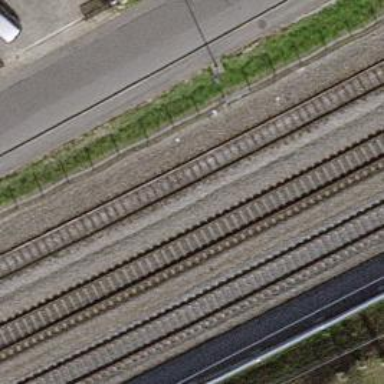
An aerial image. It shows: Siding railway line with electrified contact line for the trains.